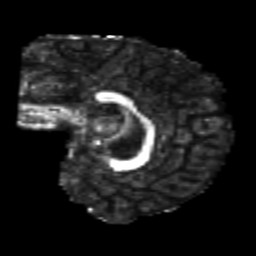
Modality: FA
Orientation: sagittal
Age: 21
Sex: female
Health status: healthy
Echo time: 0.074 s